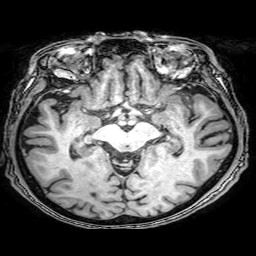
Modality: T1w
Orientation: coronal
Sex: male
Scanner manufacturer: philips
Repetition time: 0.008145 s
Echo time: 0.00373 s